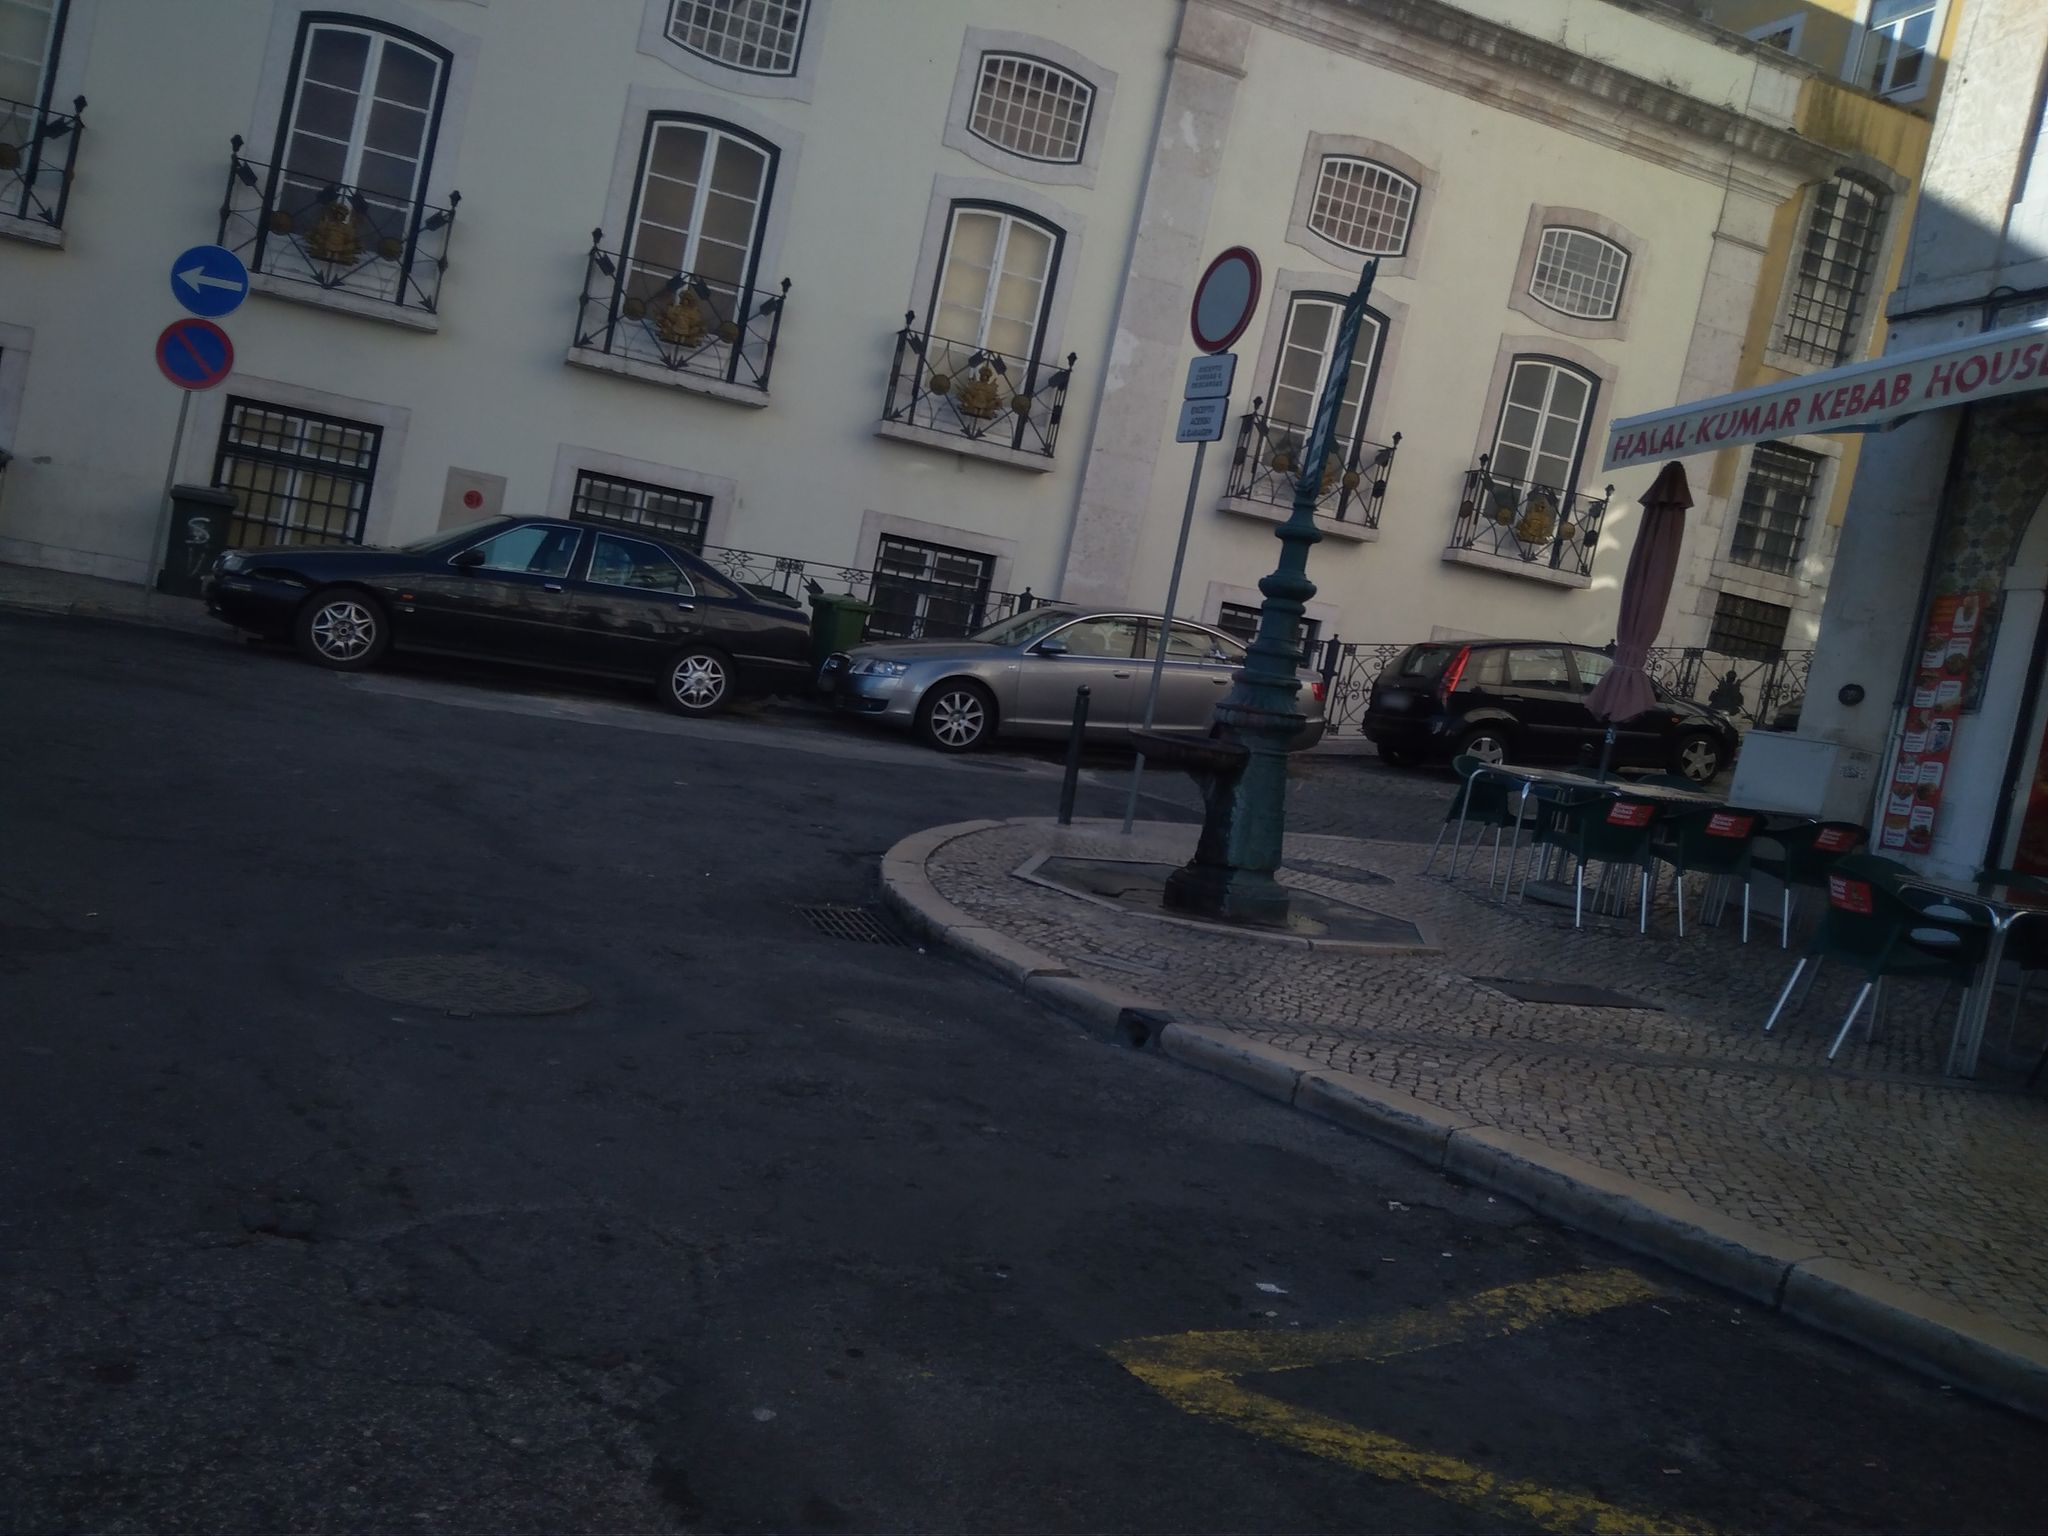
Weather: clear
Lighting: day
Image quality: good
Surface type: walking surface
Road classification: tertiary_link, residential
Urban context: urban centre
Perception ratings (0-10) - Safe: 2.65, Lively: 6.26, Beautiful: 4.66, Boring: 2.4, Depressing: 3.53, Wealthy: 7.35